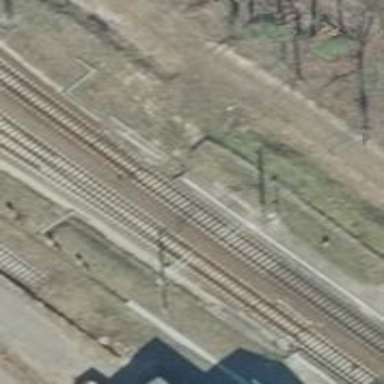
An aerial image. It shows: Railway switch.